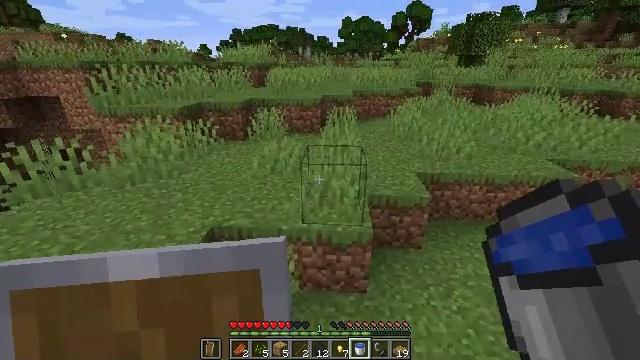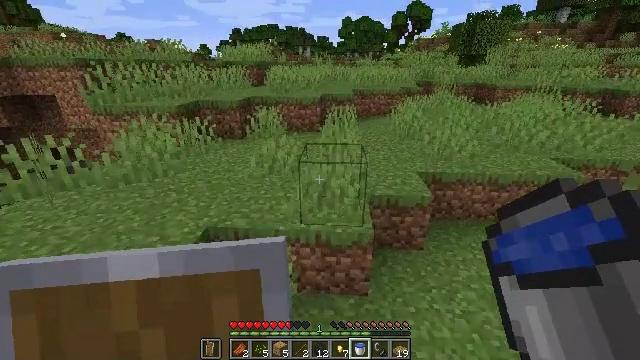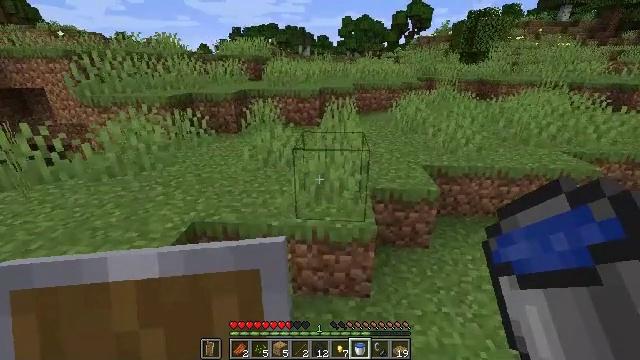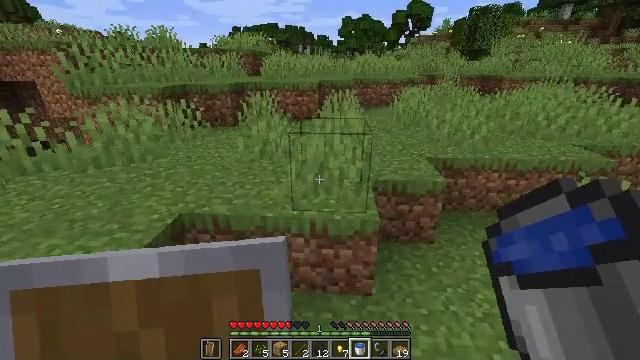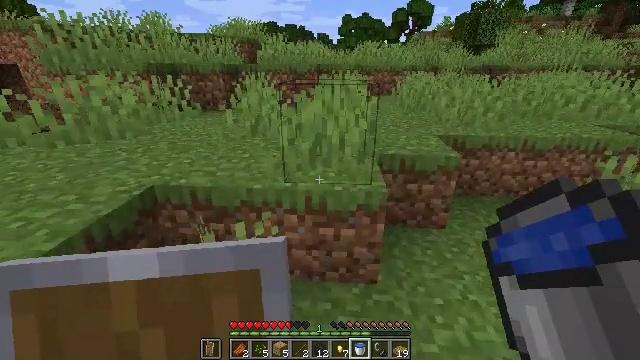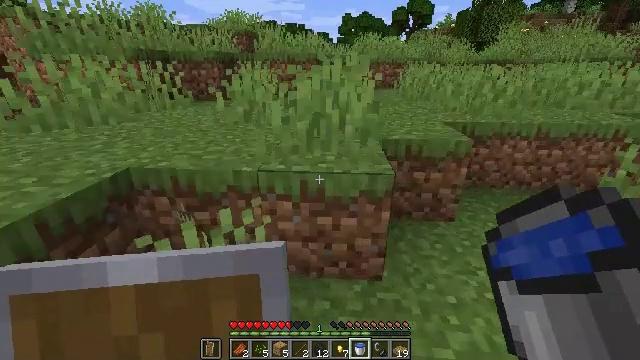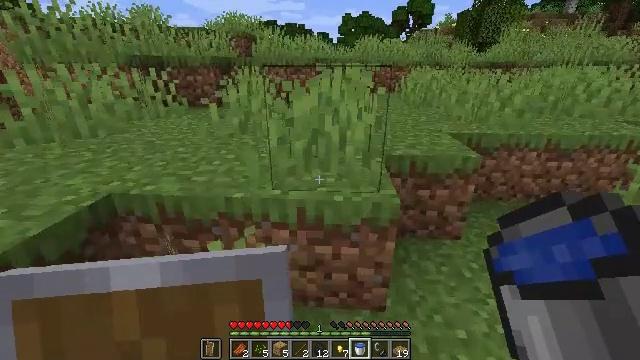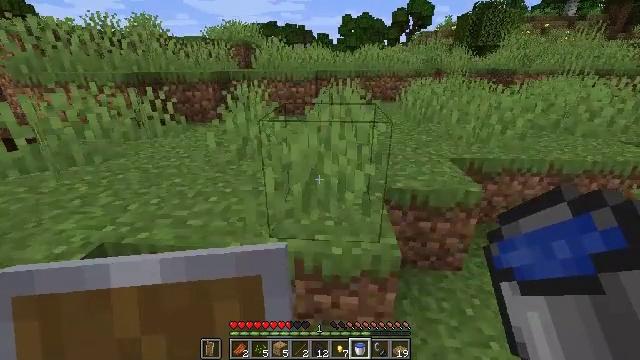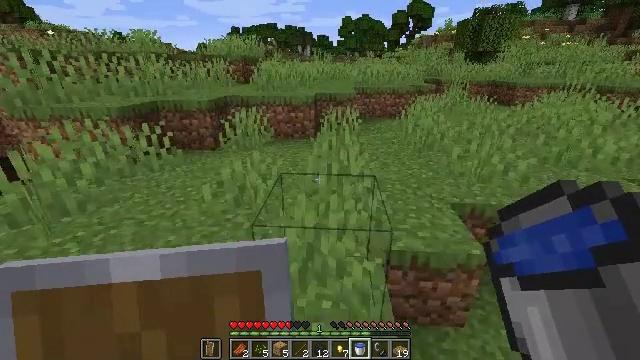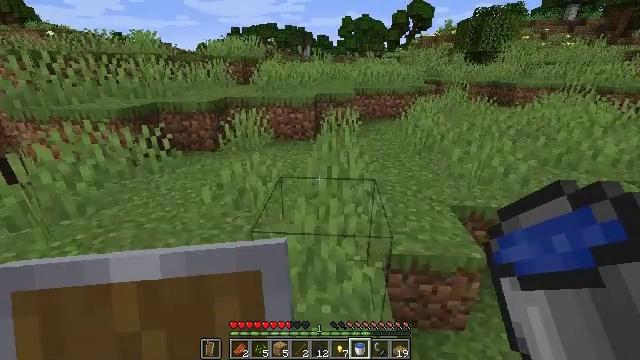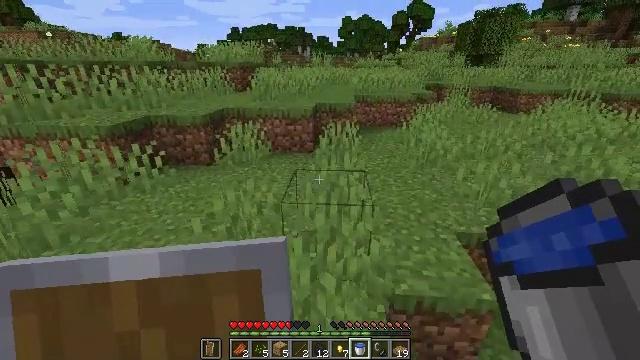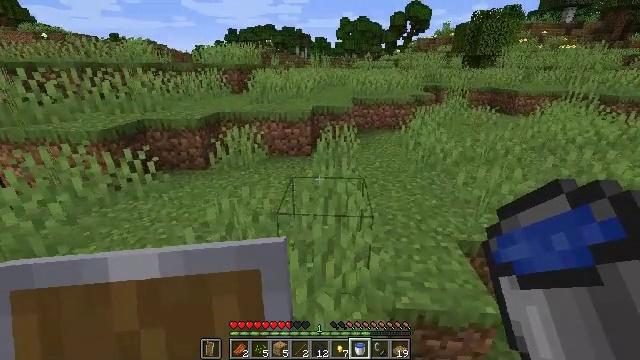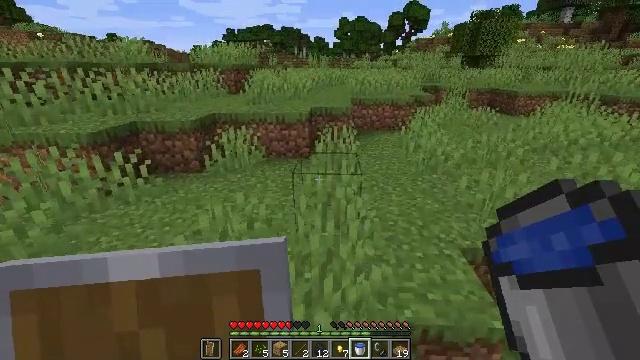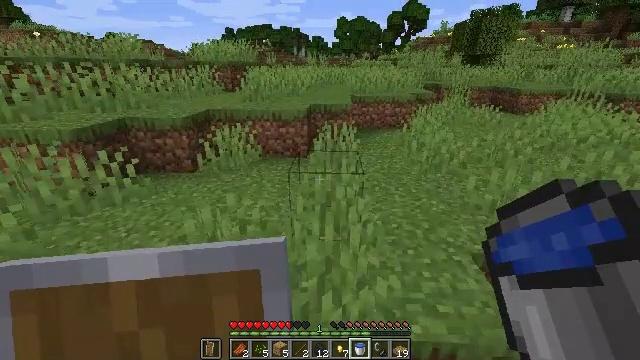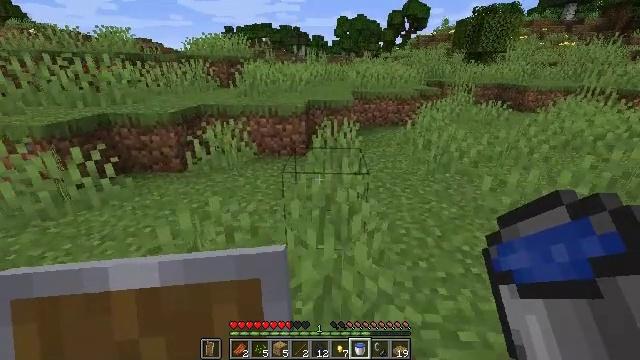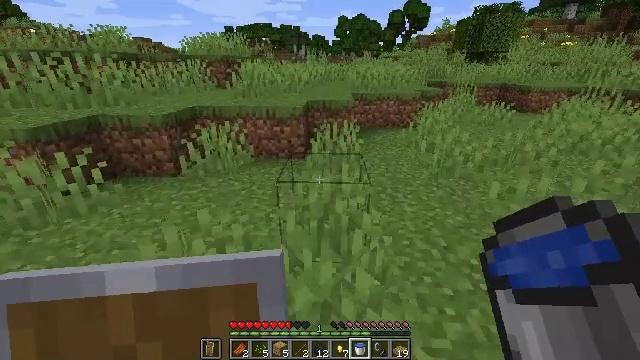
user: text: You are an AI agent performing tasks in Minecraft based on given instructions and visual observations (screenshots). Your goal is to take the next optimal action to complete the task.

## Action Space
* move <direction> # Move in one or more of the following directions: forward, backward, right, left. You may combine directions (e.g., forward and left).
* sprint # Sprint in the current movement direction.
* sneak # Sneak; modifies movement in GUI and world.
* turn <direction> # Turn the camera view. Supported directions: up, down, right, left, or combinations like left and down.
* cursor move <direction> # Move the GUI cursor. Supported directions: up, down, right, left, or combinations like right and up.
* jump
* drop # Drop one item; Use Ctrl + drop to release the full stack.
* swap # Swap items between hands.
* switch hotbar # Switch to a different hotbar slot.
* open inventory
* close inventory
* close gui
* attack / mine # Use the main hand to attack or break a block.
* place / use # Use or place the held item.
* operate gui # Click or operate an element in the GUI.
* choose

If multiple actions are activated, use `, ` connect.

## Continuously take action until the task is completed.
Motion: motion action
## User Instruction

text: Mine the magma block in the nether.
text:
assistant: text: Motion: move forward, jump
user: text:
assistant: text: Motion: move forward, jump
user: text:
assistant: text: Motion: move forward, jump
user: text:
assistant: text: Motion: move forward, jump
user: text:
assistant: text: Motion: move forward, jump
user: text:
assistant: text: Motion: move forward, jump
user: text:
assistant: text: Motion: move forward, jump
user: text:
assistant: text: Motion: move forward, jump
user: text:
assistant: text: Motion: move forward, jump
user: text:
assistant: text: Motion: move forward, jump
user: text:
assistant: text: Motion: move forward, jump
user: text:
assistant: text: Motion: move forward, jump
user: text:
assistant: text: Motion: move forward, jump
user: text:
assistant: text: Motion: move forward, jump
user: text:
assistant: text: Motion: move forward, jump
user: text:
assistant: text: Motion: move forward, jump
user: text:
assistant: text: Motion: move forward, jump
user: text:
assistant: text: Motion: move forward, jump
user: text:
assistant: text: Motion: move forward, jump
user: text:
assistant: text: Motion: move forward, jump
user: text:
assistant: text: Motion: move forward, jump
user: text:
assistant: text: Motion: move forward, jump
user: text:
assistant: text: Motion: move forward, jump
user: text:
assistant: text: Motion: move forward, jump
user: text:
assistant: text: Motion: move forward, jump
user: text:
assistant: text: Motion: move forward, jump
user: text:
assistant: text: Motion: move forward, jump
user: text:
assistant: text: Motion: move forward, jump
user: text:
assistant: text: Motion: move forward, jump
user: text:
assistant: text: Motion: move forward, jump